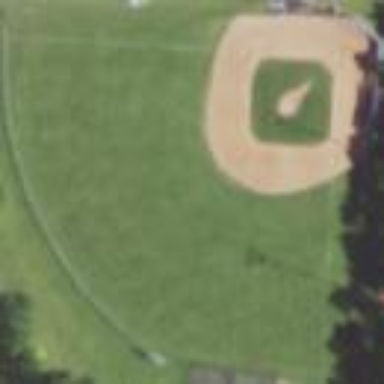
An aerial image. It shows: Baseball pitch for leisure land activities.